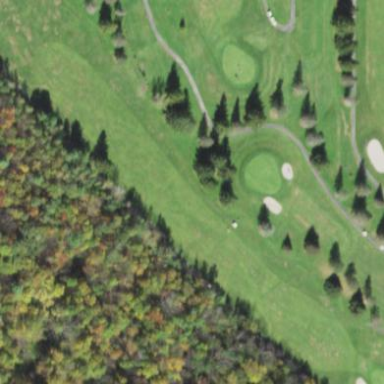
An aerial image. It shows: Grassy area designated as golf fairway.